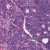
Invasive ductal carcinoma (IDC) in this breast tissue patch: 1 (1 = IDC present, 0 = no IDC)